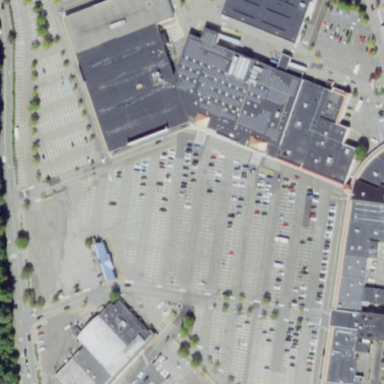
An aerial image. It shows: Mall.